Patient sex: F
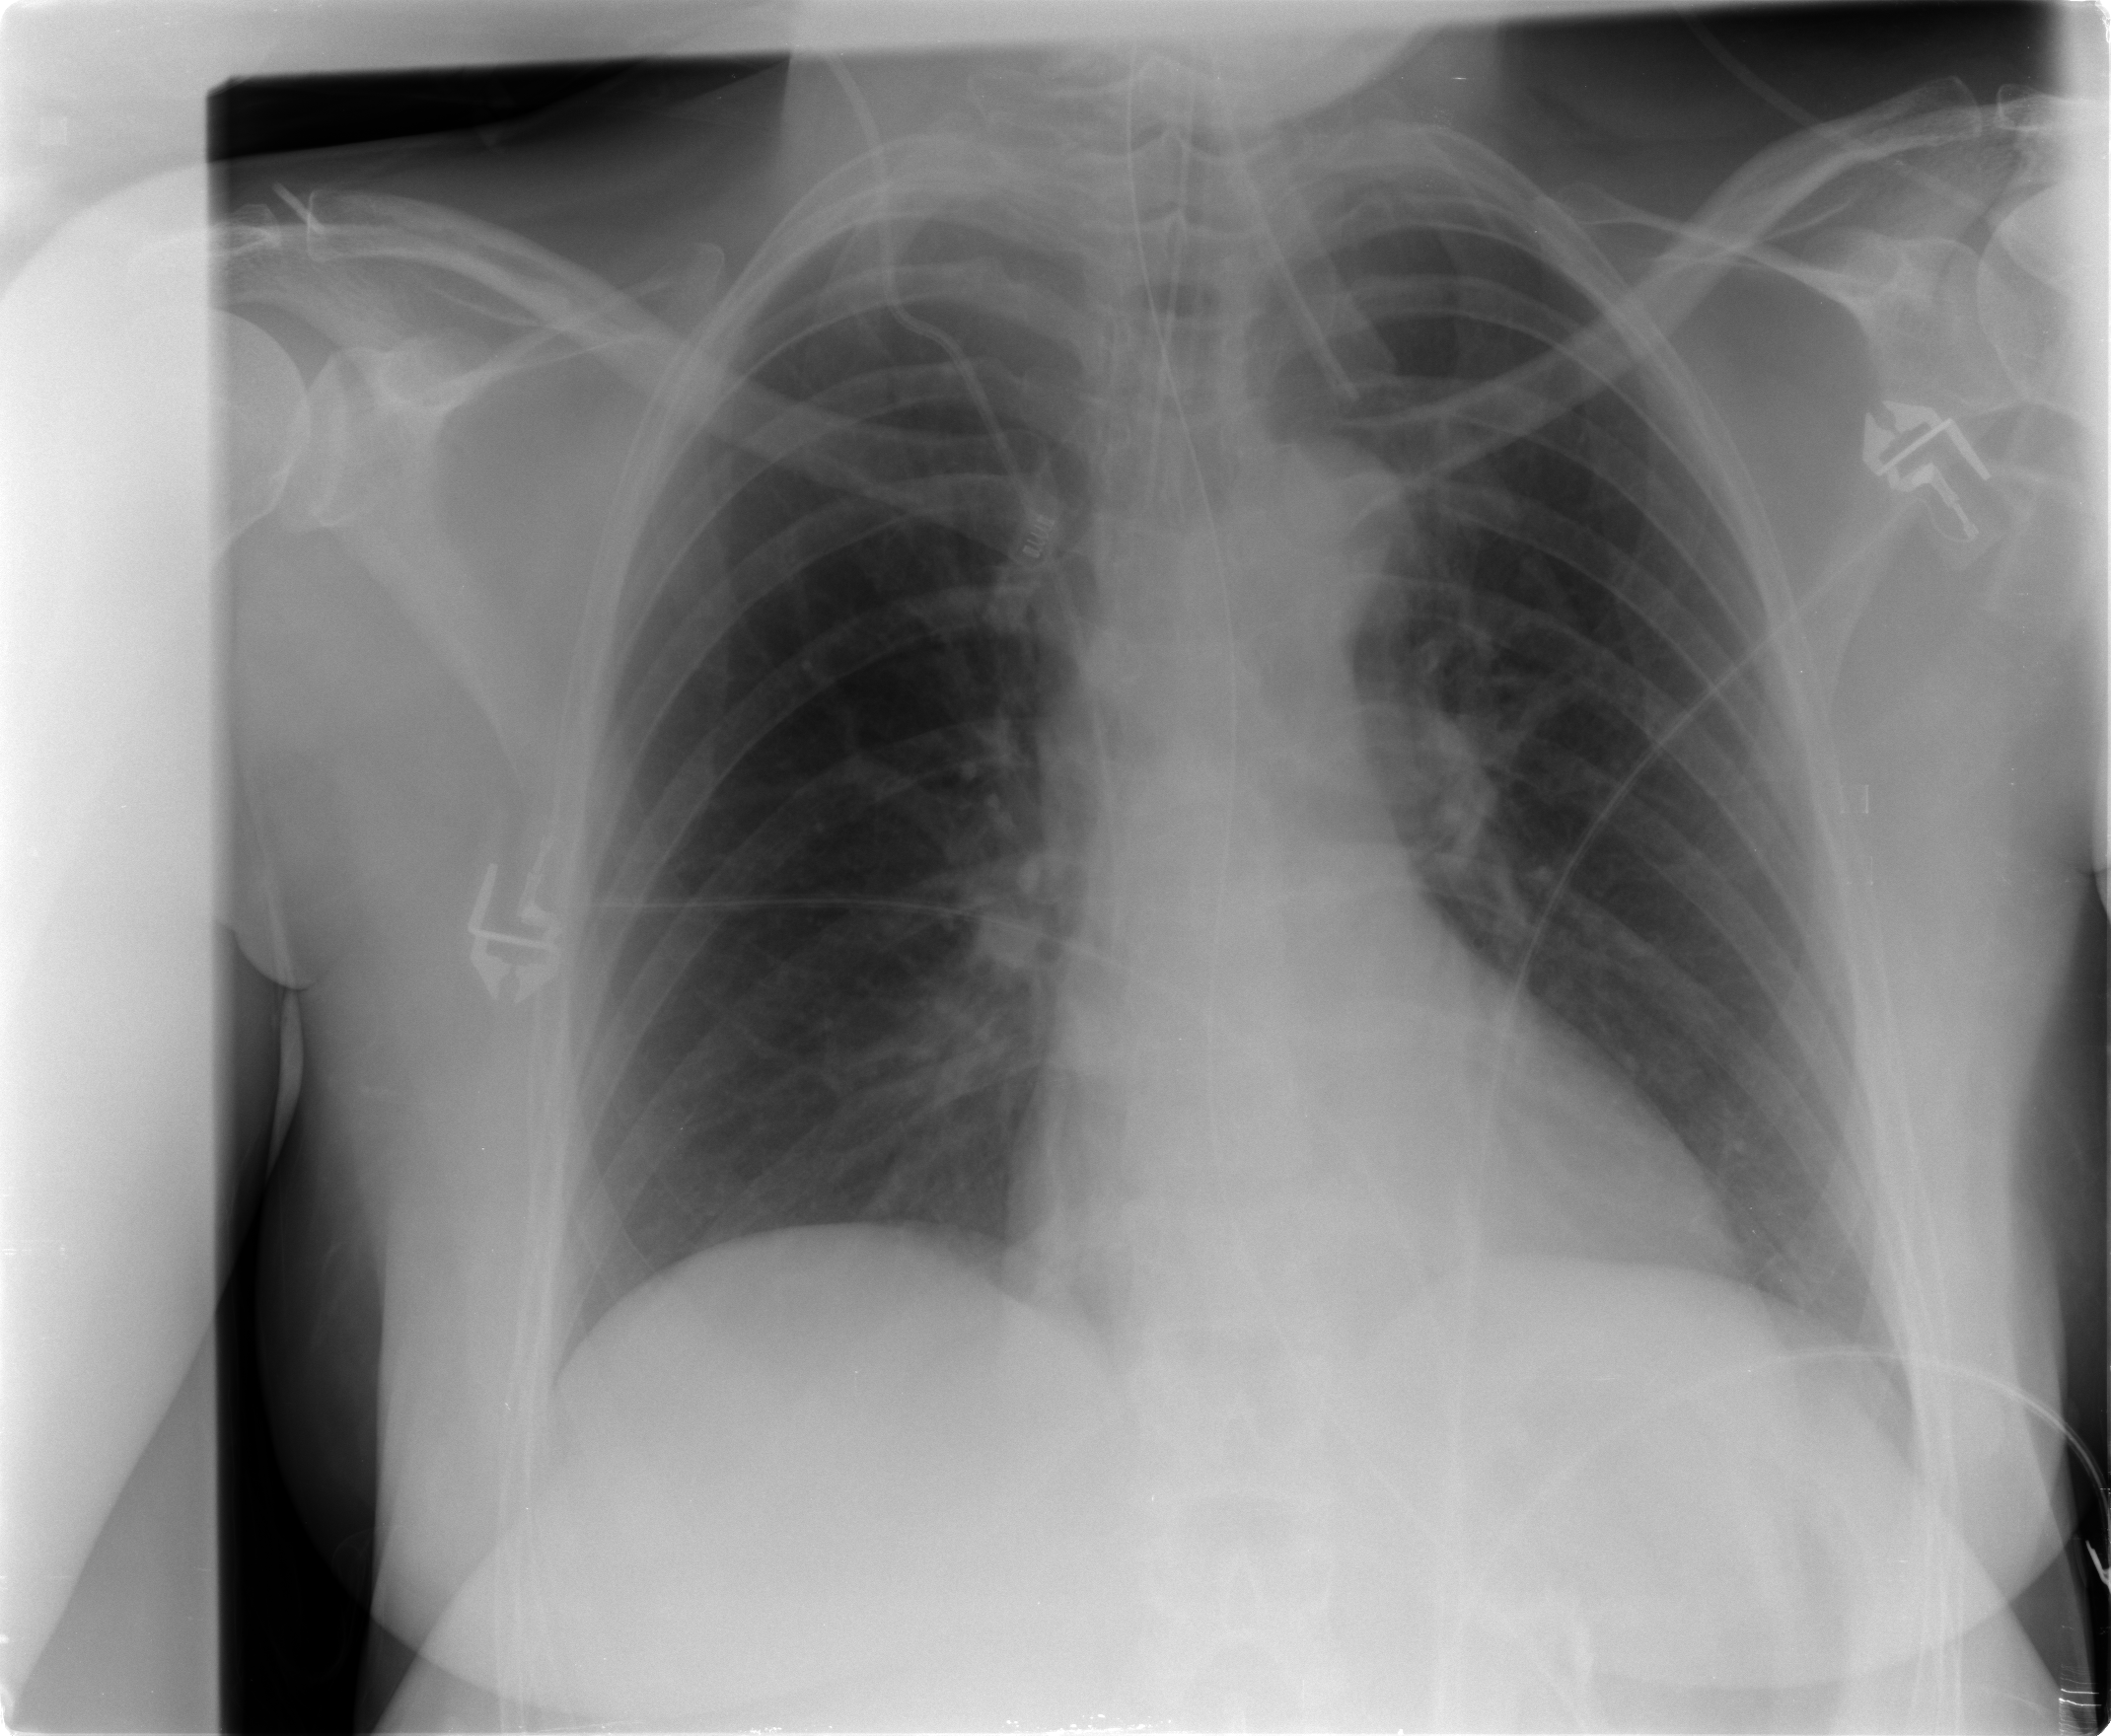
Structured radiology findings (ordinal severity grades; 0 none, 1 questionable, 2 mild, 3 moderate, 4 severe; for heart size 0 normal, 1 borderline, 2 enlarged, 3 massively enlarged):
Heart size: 0
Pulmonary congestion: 0
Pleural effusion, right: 0
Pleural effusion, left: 0
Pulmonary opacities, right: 0
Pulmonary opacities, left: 0
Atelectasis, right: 2
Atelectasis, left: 0